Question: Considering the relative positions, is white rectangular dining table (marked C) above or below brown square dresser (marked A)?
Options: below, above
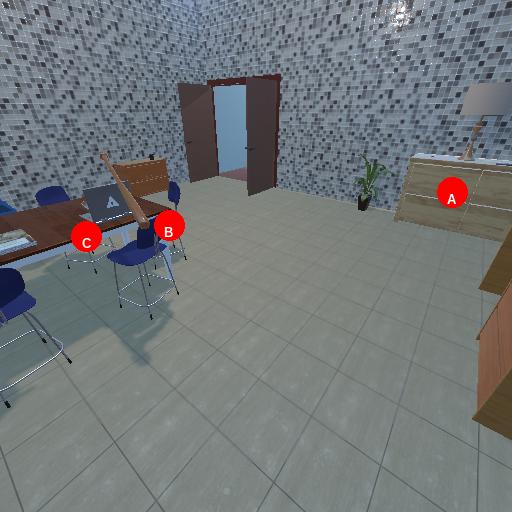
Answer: below